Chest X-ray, AP view. Patient: 65 years old, sex M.
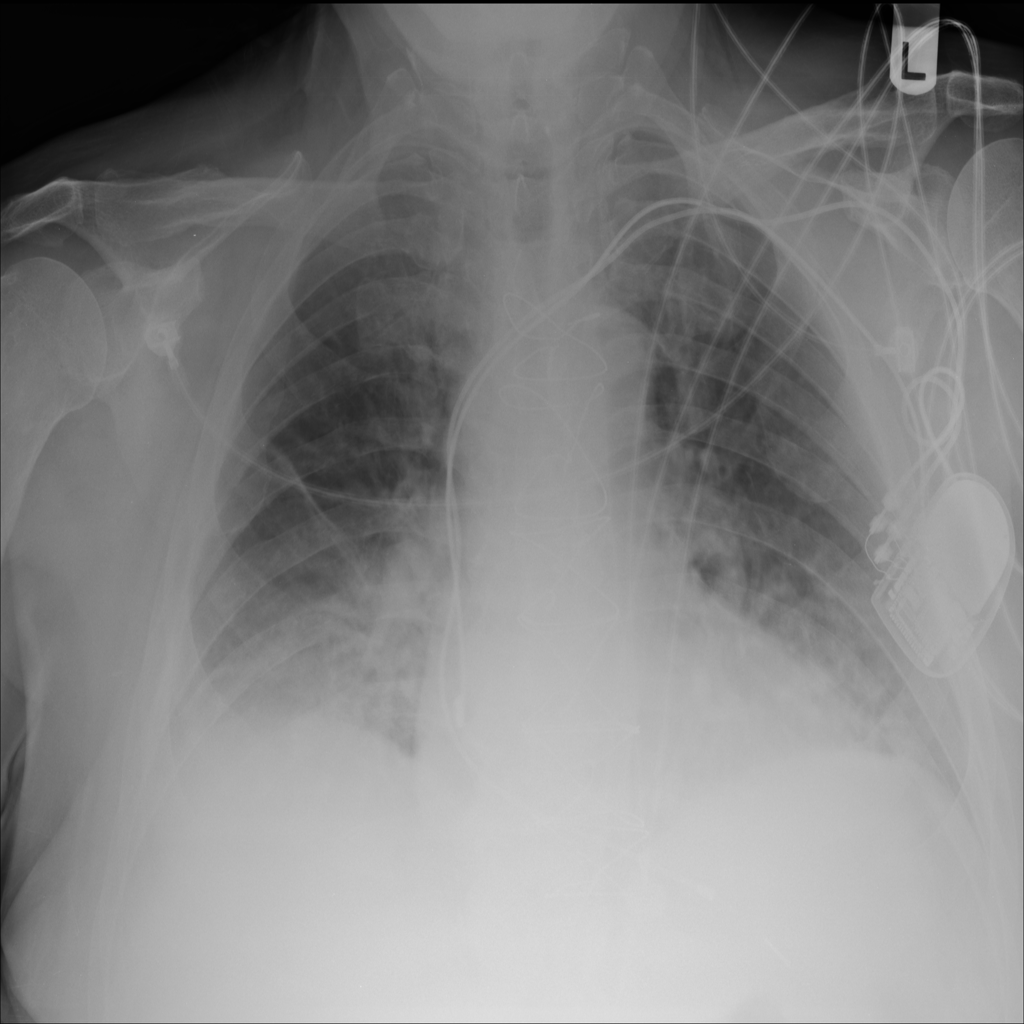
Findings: Atelectasis